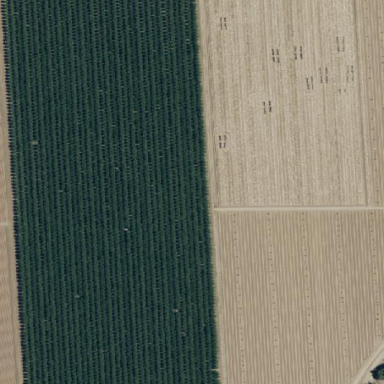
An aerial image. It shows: Farmland with fields for crop cultivation.